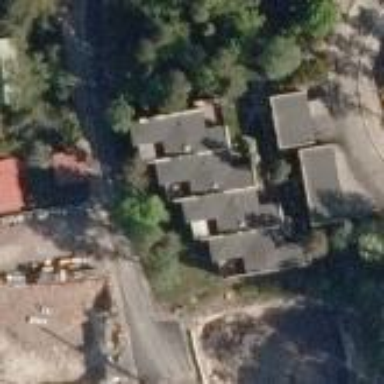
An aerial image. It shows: Building with tar paper roof.